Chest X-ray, PA view. Patient: 22 years old, sex M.
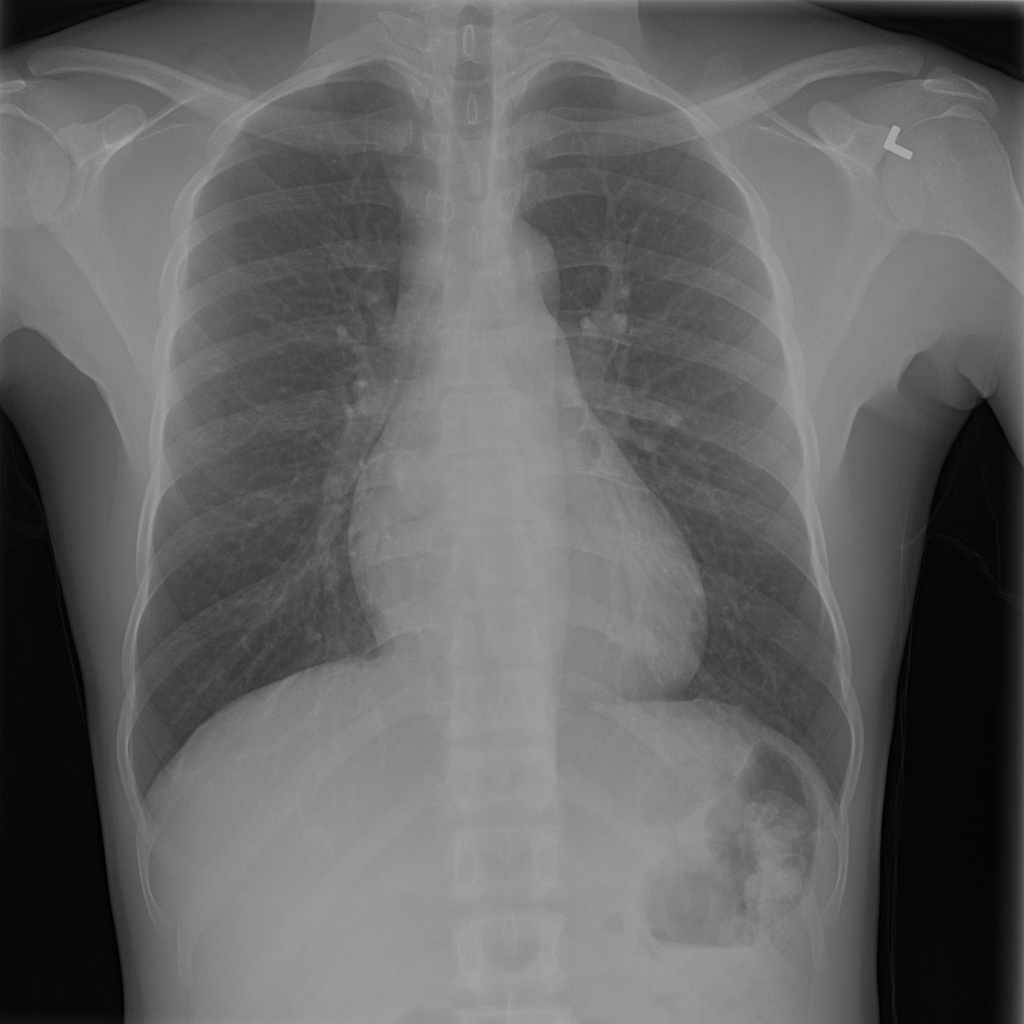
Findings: No Finding